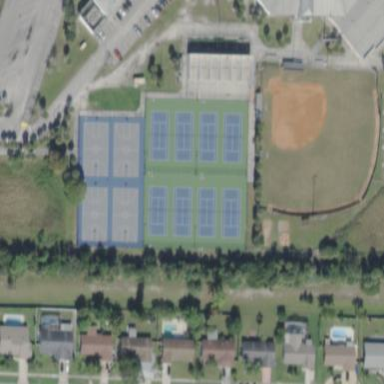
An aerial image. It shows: Tennis court on the leisure land pitch.